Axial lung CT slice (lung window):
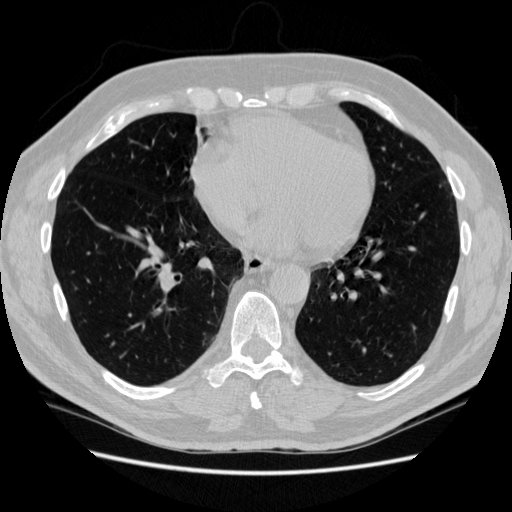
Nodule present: no